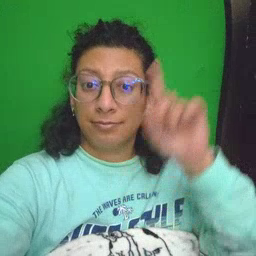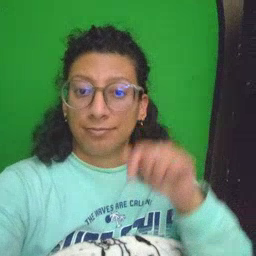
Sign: up